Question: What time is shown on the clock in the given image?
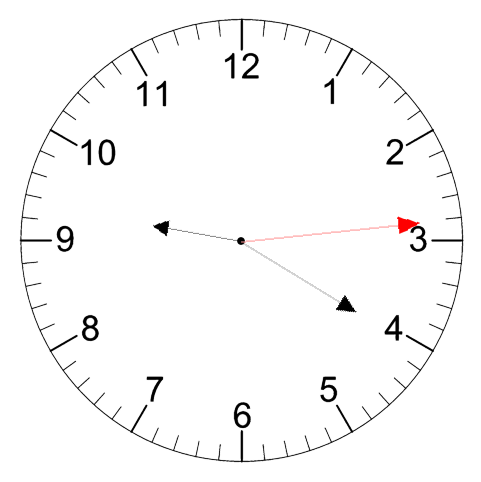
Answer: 09:20:14